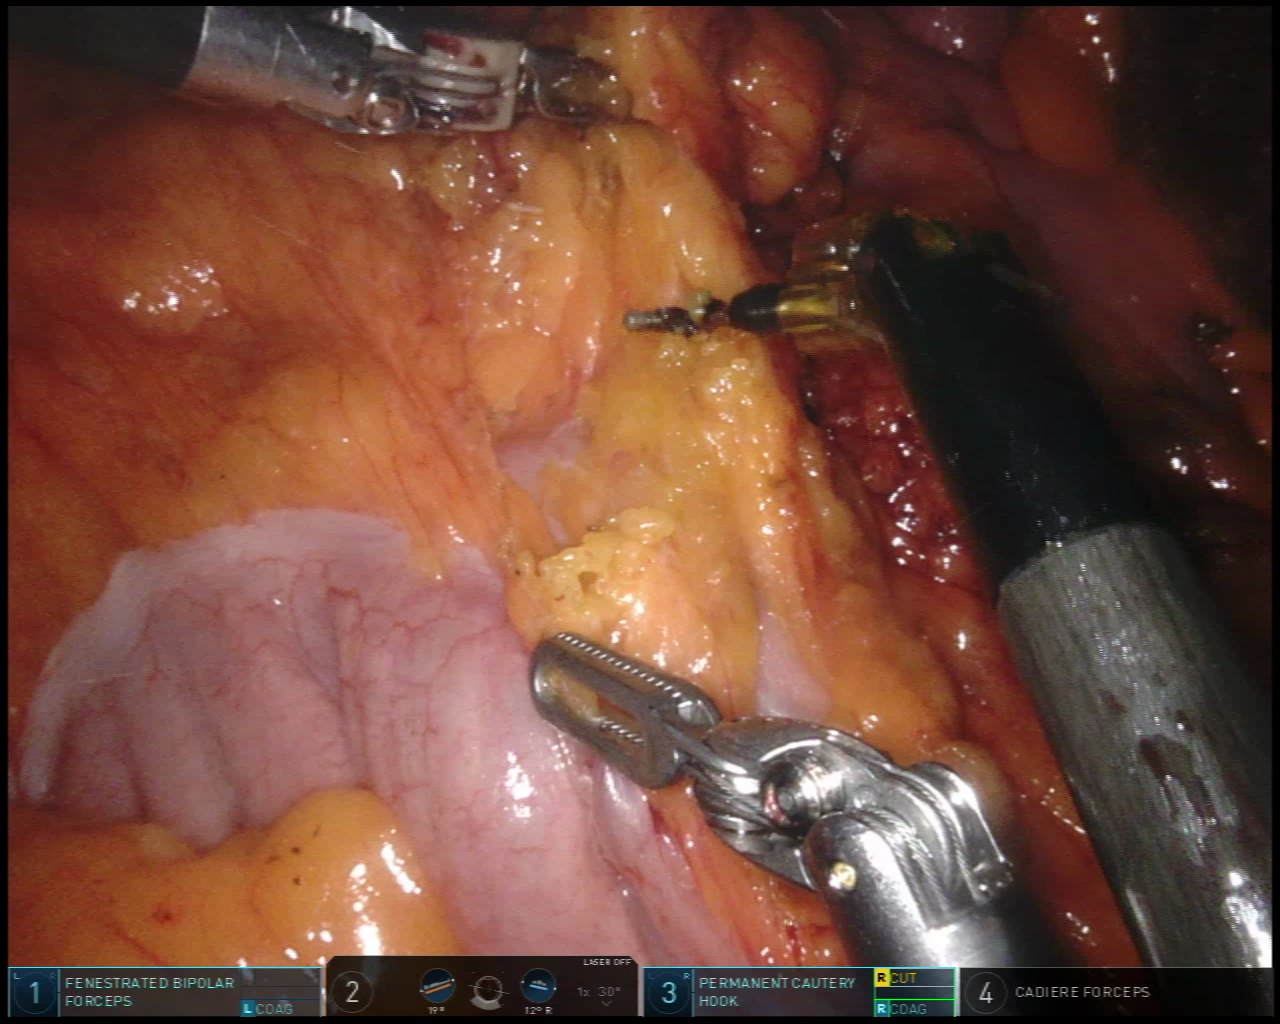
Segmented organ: colon
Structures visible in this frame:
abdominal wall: no
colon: yes
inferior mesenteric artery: no
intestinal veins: no
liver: no
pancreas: no
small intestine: yes
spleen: no
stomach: no
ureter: no
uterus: no
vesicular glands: no